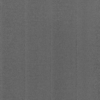
Label: dusty